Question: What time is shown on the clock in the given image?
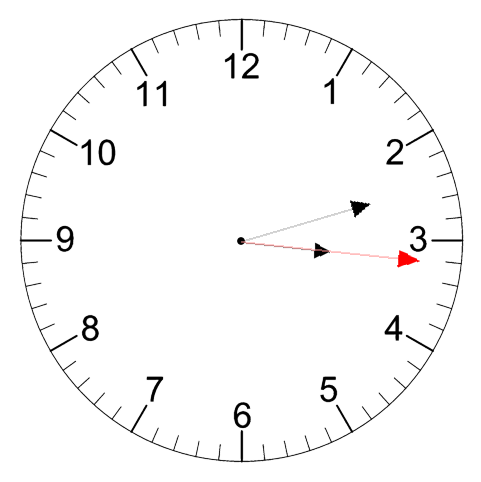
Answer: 03:12:16